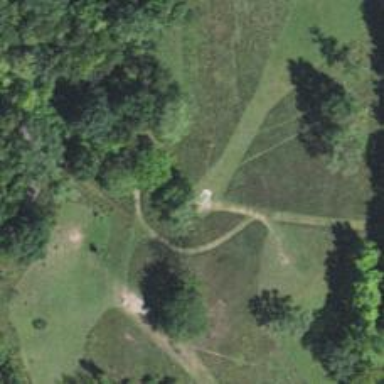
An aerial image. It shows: Disc golf basket.